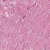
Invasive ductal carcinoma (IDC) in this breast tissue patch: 0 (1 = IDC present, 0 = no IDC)